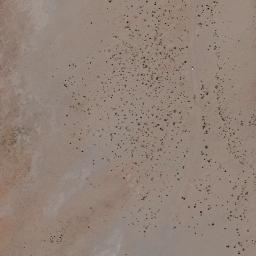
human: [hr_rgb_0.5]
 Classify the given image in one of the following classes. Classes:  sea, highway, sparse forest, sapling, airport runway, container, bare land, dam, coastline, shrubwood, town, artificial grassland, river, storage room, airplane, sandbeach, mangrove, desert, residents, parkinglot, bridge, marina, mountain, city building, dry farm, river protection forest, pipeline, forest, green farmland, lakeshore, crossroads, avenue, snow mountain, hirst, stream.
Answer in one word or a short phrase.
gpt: bare land